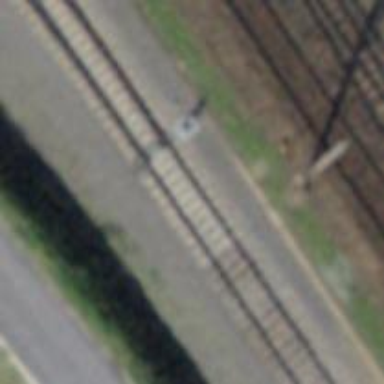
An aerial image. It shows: Railway switch.